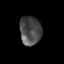
Tissue: prostate
Cell type: Myeloid cells
Senescence score: 0.8974
Nuclear area (px): 601
Mean DAPI intensity: 75.038